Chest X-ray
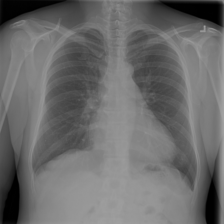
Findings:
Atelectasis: negative
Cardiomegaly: negative
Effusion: negative
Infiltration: negative
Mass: negative
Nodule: positive
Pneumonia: negative
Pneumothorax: negative
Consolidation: negative
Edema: negative
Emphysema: negative
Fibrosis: negative
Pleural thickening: negative
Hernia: negative